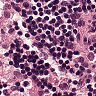
Metastatic tissue present: no